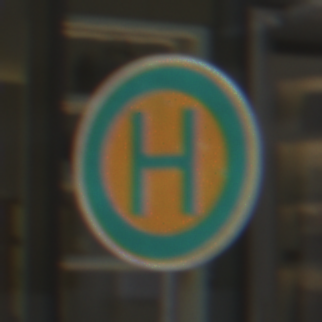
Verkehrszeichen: Haltestelle
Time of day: Midday
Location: Outdoor (Urban)
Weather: Overcast
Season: NotSpecified
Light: Natural